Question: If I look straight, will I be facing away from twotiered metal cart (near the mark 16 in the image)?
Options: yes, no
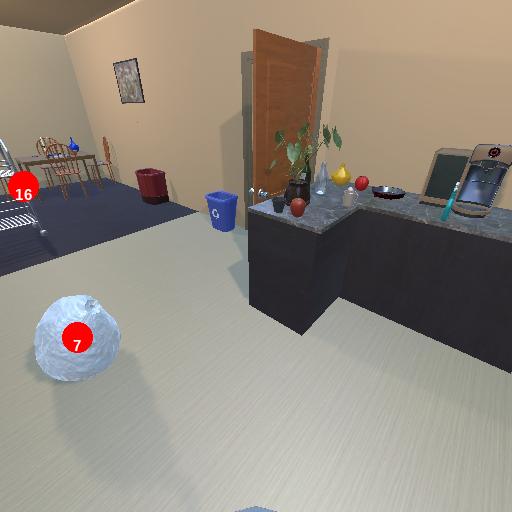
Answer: yes